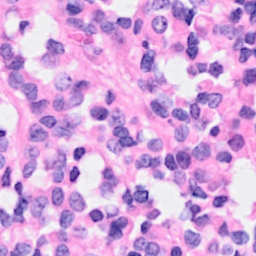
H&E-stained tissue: Breast